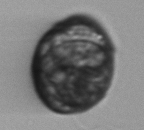
Label: Margalefidinium